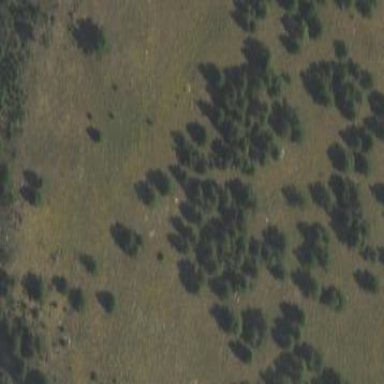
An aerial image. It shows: Woodland filled with evergreen needle-leaved trees.